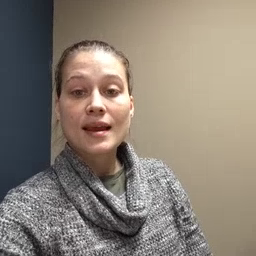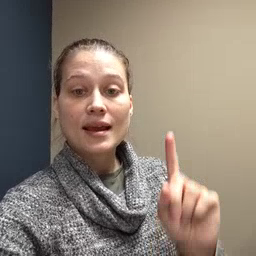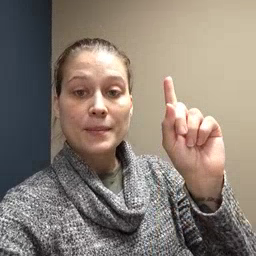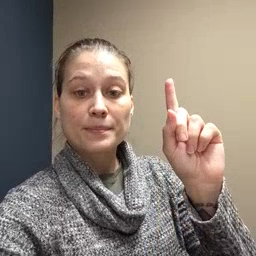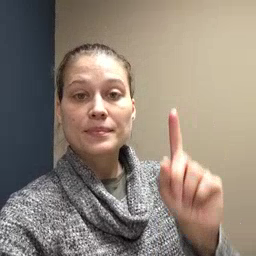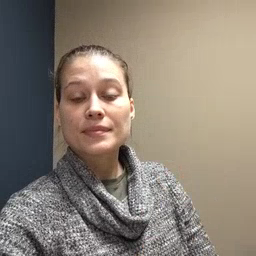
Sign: up